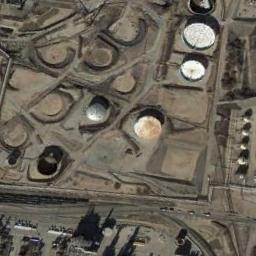
Label: storage tanks